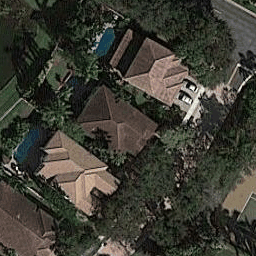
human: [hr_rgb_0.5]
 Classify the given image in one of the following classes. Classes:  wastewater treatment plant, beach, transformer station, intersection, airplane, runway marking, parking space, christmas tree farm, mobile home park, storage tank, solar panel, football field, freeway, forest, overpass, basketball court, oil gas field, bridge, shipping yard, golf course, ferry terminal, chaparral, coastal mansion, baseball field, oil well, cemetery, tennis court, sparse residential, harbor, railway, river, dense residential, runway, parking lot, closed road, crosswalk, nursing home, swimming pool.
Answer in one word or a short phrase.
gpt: coastal mansion